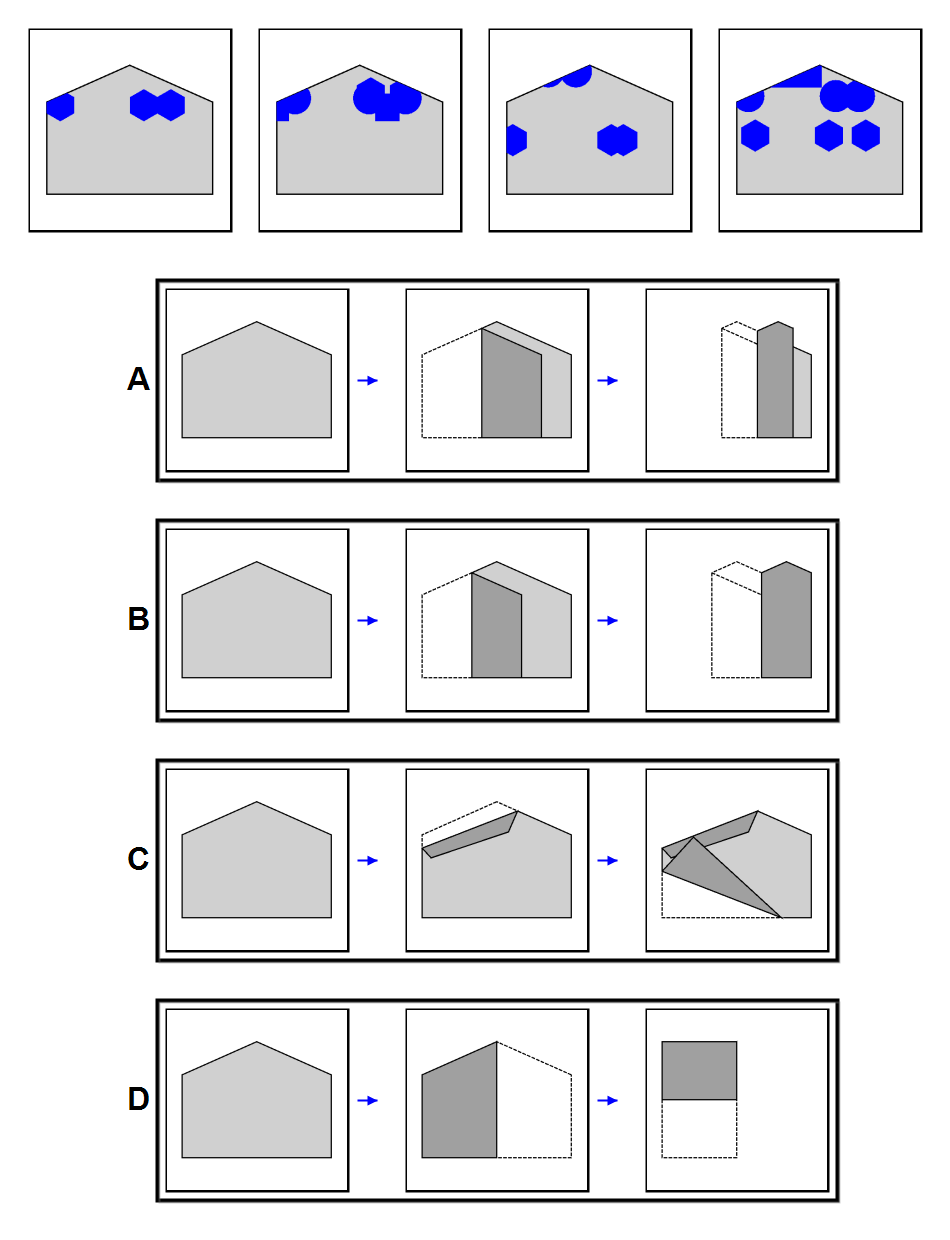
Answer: B